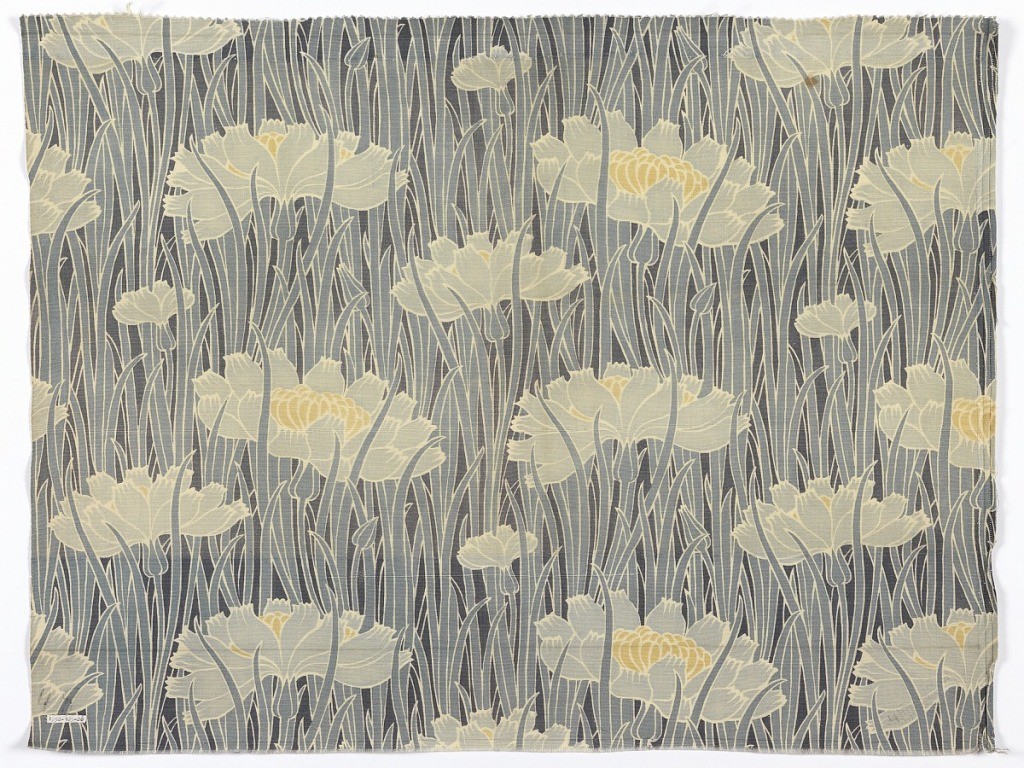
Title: Viper Grass
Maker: Arthur Wilcock
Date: ca. 1890
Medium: cotton Technique: roller printed on both sides
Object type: Textile
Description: Tall blue grasses outlined in white interspersed with large pale-blue and yellow flowers. Dark blue ground shows through. Ribbed material.